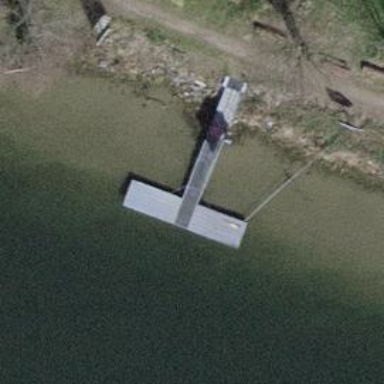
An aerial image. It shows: Pier made of metal.